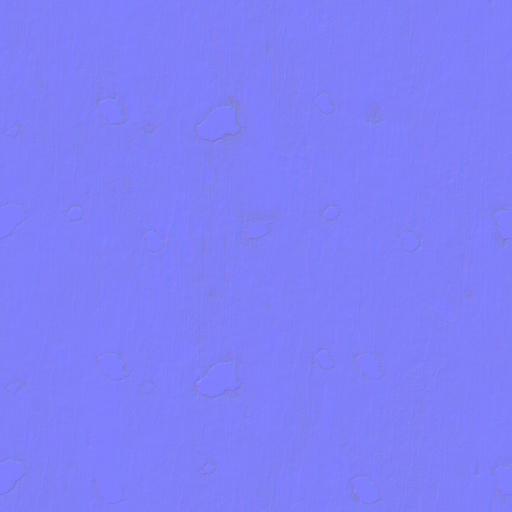
blue paint painted plaster scratched scuffs wall